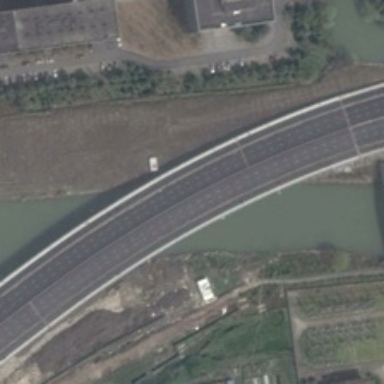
The arc shaped bridege across the river .